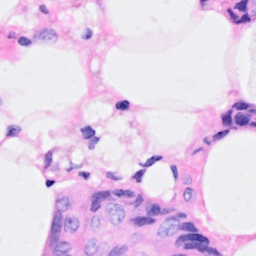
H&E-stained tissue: Breast